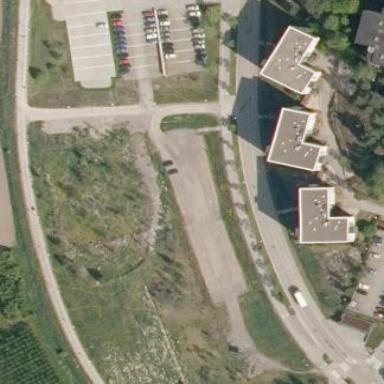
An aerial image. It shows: Unpaved parking area.